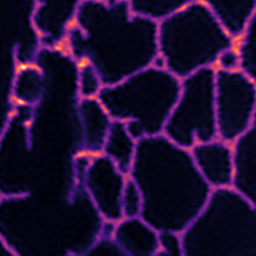
Label: Super-resolution ER image